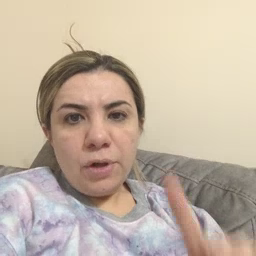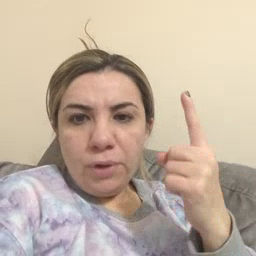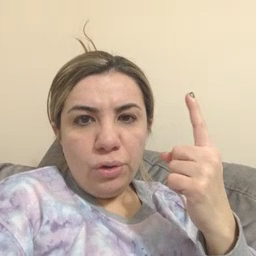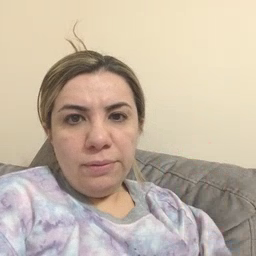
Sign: first